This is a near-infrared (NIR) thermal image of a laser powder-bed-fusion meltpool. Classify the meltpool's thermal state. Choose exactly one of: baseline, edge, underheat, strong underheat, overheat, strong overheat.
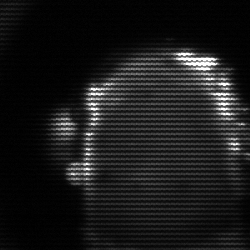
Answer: baseline